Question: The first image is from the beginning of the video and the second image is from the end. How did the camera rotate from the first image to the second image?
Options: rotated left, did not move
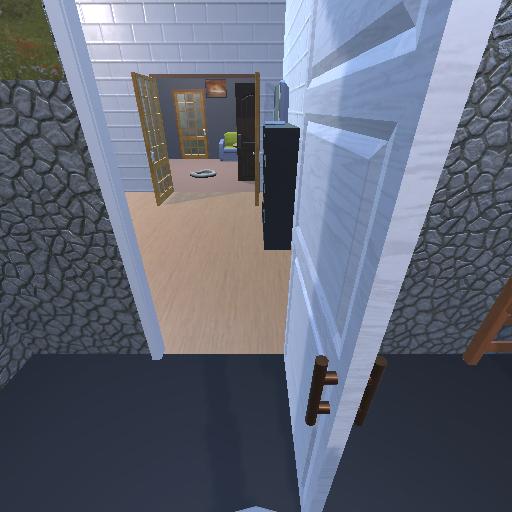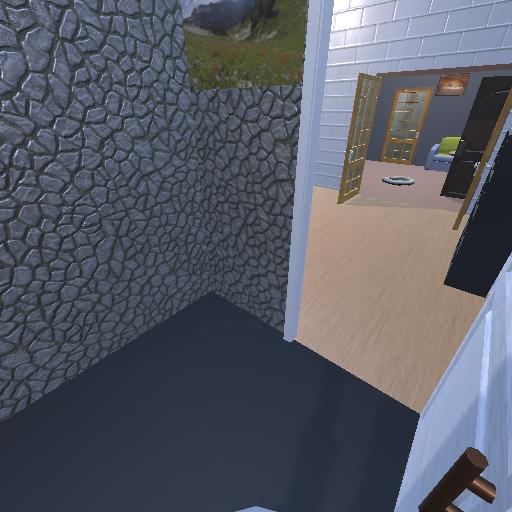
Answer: rotated left